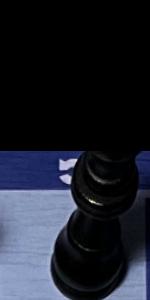
Label: King_Black